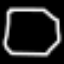
Label: octagon